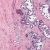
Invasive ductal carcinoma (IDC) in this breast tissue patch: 1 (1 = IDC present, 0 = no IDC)